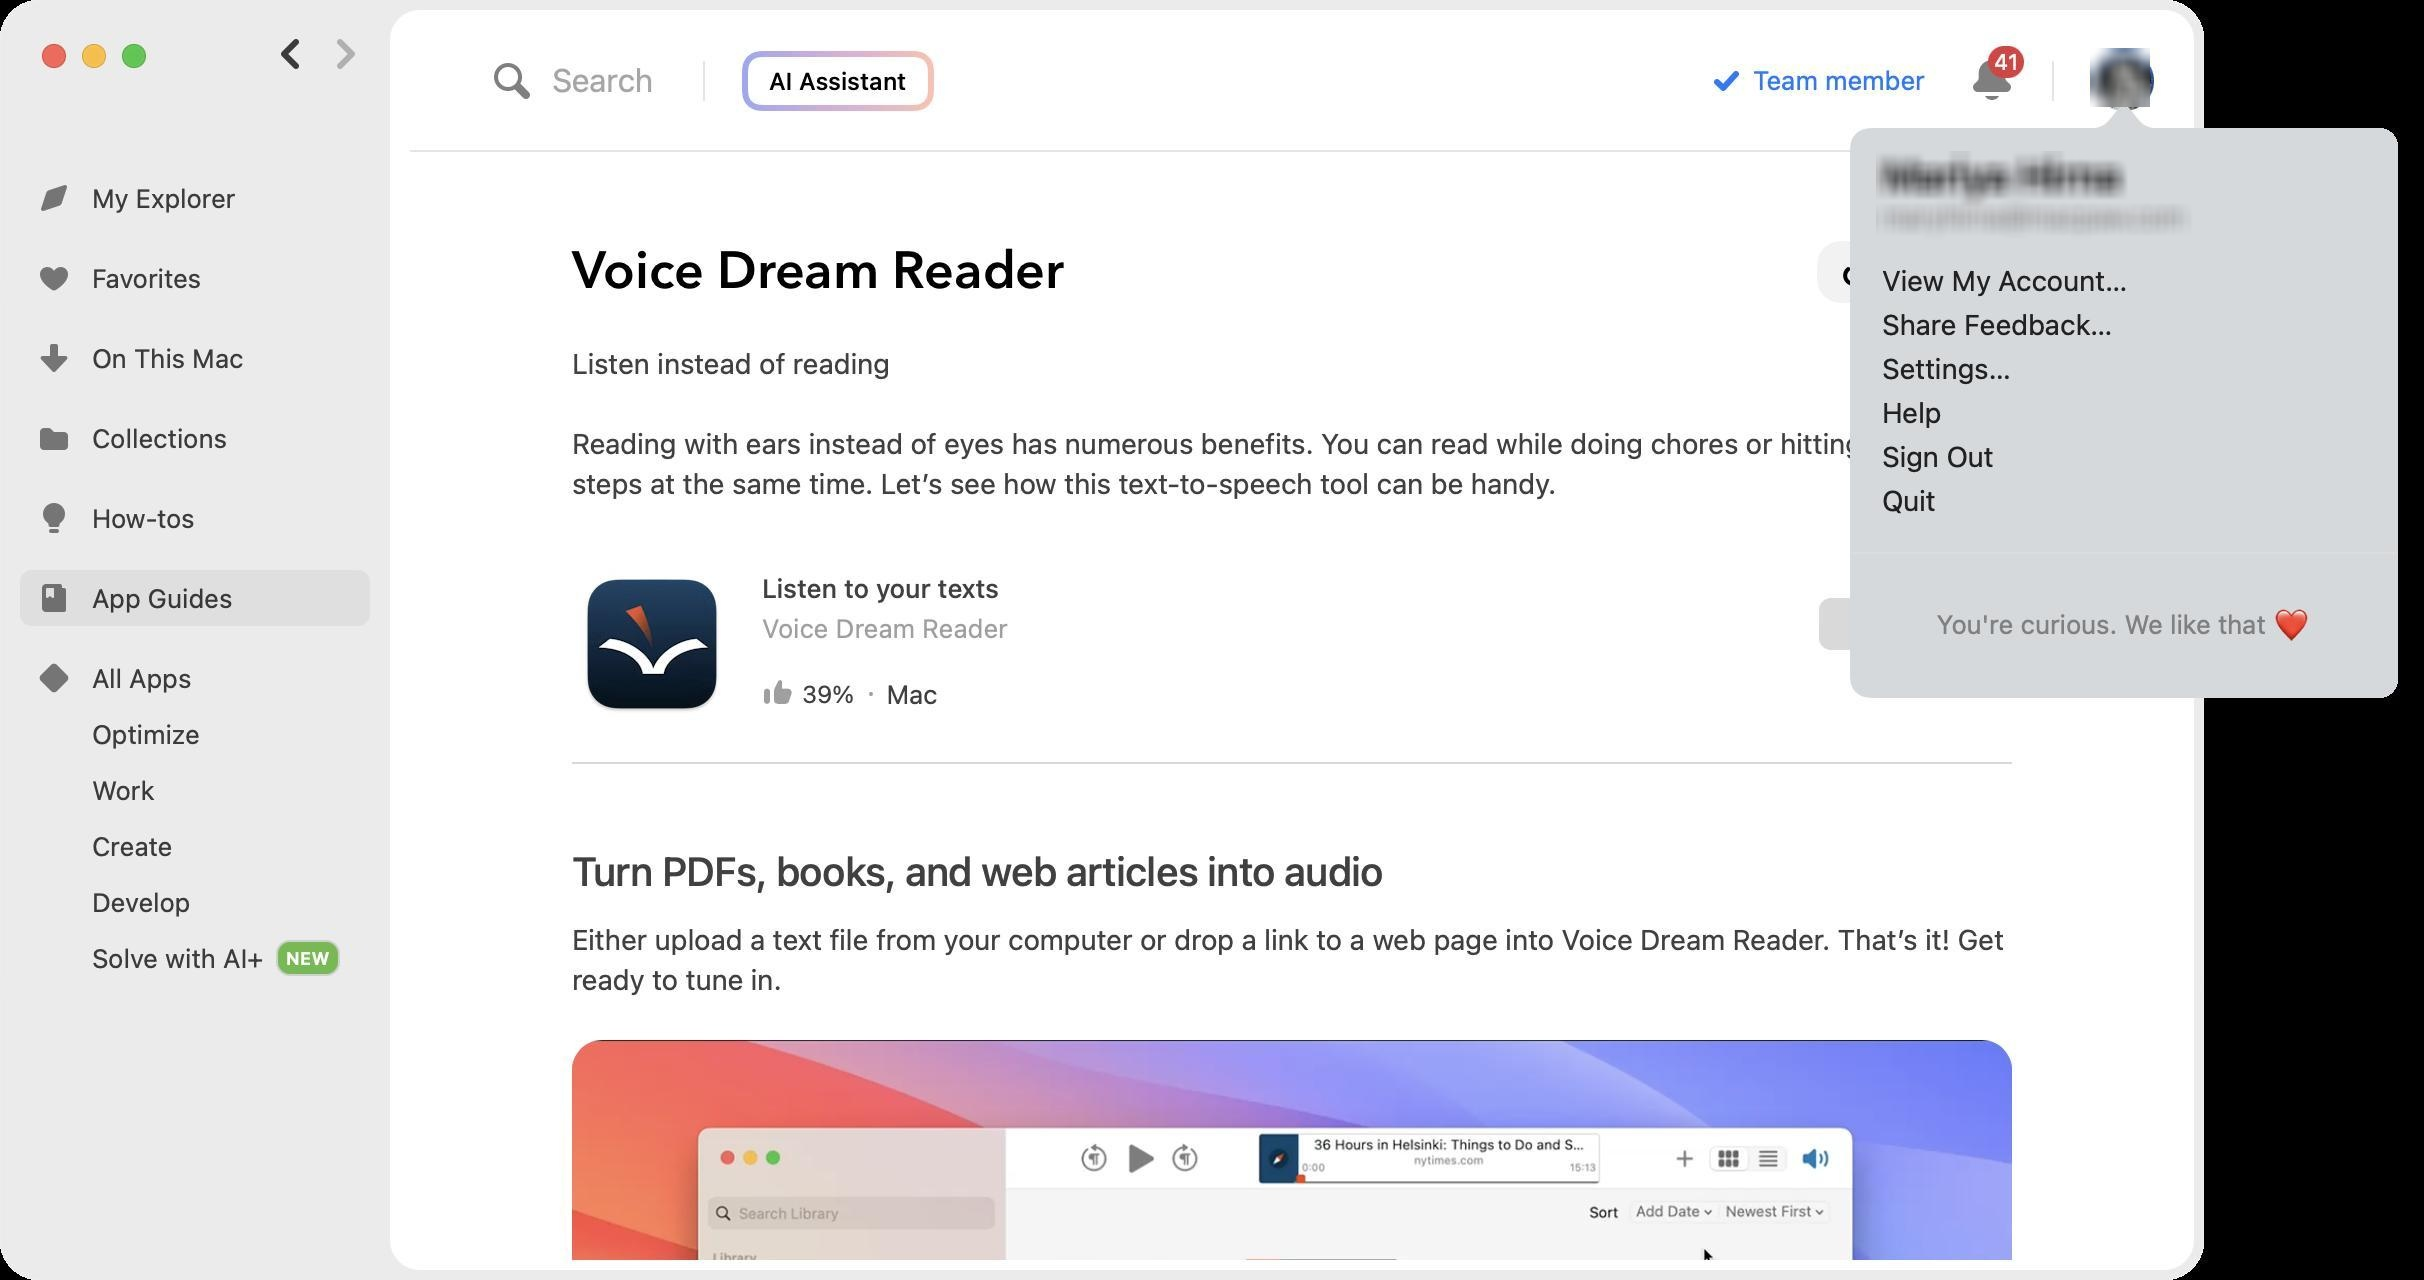
Accessibility tree:
{"name": "", "role": "AXWindow", "description": null, "role_description": "standard window", "value": null, "position": "220.00;132.00", "size": "1102;640", "children": [{"name": null, "role": "AXTable", "description": "Application categories", "role_description": "table", "value": null, "position": "10.00;85.00", "size": "175;408", "children": [{"name": null, "role": "AXRow", "description": null, "role_description": "table row", "value": null, "position": "10.00;85.00", "size": "175;40", "children": [{"name": null, "role": "AXCell", "description": null, "role_description": "cell", "value": null, "position": "16.00;85.00", "size": "163;40", "children": [{"name": null, "role": "AXImage", "description": "Discover", "role_description": "image", "value": null, "position": "19.00;91.00", "size": "16;16", "children": []}, {"name": null, "role": "AXStaticText", "description": null, "role_description": "text", "value": "My Explorer", "position": "44.00;91.00", "size": "76;16", "children": []}]}]}, {"name": null, "role": "AXRow", "description": null, "role_description": "table row", "value": null, "position": "10.00;125.00", "size": "175;40", "children": [{"name": null, "role": "AXCell", "description": null, "role_description": "cell", "value": null, "position": "16.00;125.00", "size": "163;40", "children": [{"name": null, "role": "AXImage", "description": "Favorites", "role_description": "image", "value": null, "position": "19.00;131.00", "size": "16;16", "children": []}, {"name": null, "role": "AXStaticText", "description": null, "role_description": "text", "value": "Favorites", "position": "44.00;131.00", "size": "59;16", "children": []}]}]}, {"name": null, "role": "AXRow", "description": null, "role_description": "table row", "value": null, "position": "10.00;165.00", "size": "175;40", "children": [{"name": null, "role": "AXCell", "description": null, "role_description": "cell", "value": null, "position": "16.00;165.00", "size": "163;40", "children": [{"name": null, "role": "AXImage", "description": "OnThisMac", "role_description": "image", "value": null, "position": "19.00;171.00", "size": "16;16", "children": []}, {"name": null, "role": "AXStaticText", "description": null, "role_description": "text", "value": "On This Mac", "position": "44.00;171.00", "size": "80;16", "children": []}]}]}, {"name": null, "role": "AXRow", "description": null, "role_description": "table row", "value": null, "position": "10.00;205.00", "size": "175;40", "children": [{"name": null, "role": "AXCell", "description": null, "role_description": "cell", "value": null, "position": "16.00;205.00", "size": "163;40", "children": [{"name": null, "role": "AXImage", "description": "Collections", "role_description": "image", "value": null, "position": "19.00;211.00", "size": "16;16", "children": []}, {"name": null, "role": "AXStaticText", "description": null, "role_description": "text", "value": "Collections", "position": "44.00;211.00", "size": "72;16", "children": []}]}]}, {"name": null, "role": "AXRow", "description": null, "role_description": "table row", "value": null, "position": "10.00;245.00", "size": "175;40", "children": [{"name": null, "role": "AXCell", "description": null, "role_description": "cell", "value": null, "position": "16.00;245.00", "size": "163;40", "children": [{"name": null, "role": "AXImage", "description": "How Tos", "role_description": "image", "value": null, "position": "19.00;251.00", "size": "16;16", "children": []}, {"name": null, "role": "AXStaticText", "description": null, "role_description": "text", "value": "How-tos", "position": "44.00;251.00", "size": "56;16", "children": []}]}]}, {"name": null, "role": "AXRow", "description": null, "role_description": "table row", "value": null, "position": "10.00;285.00", "size": "175;40", "children": [{"name": null, "role": "AXCell", "description": null, "role_description": "cell", "value": null, "position": "16.00;285.00", "size": "163;40", "children": [{"name": null, "role": "AXImage", "description": "Tutorials", "role_description": "image", "value": null, "position": "19.00;291.00", "size": "16;16", "children": []}, {"name": null, "role": "AXStaticText", "description": null, "role_description": "text", "value": "App Guides", "position": "44.00;291.00", "size": "74;16", "children": []}]}]}, {"name": null, "role": "AXRow", "description": null, "role_description": "table row", "value": null, "position": "10.00;325.00", "size": "175;28", "children": [{"name": null, "role": "AXCell", "description": null, "role_description": "cell", "value": null, "position": "16.00;325.00", "size": "163;28", "children": [{"name": null, "role": "AXImage", "description": "AllApps", "role_description": "image", "value": null, "position": "19.00;331.00", "size": "16;16", "children": []}, {"name": null, "role": "AXStaticText", "description": null, "role_description": "text", "value": "All Apps", "position": "44.00;331.00", "size": "54;16", "children": []}]}]}, {"name": null, "role": "AXRow", "description": null, "role_description": "table row", "value": null, "position": "10.00;353.00", "size": "175;28", "children": [{"name": null, "role": "AXCell", "description": null, "role_description": "cell", "value": null, "position": "16.00;353.00", "size": "163;28", "children": [{"name": null, "role": "AXImage", "description": "", "role_description": "image", "value": null, "position": "19.00;359.00", "size": "16;16", "children": []}, {"name": null, "role": "AXStaticText", "description": null, "role_description": "text", "value": "Optimize", "position": "44.00;359.00", "size": "58;16", "children": []}]}]}, {"name": null, "role": "AXRow", "description": null, "role_description": "table row", "value": null, "position": "10.00;381.00", "size": "175;28", "children": [{"name": null, "role": "AXCell", "description": null, "role_description": "cell", "value": null, "position": "16.00;381.00", "size": "163;28", "children": [{"name": null, "role": "AXImage", "description": "", "role_description": "image", "value": null, "position": "19.00;387.00", "size": "16;16", "children": []}, {"name": null, "role": "AXStaticText", "description": null, "role_description": "text", "value": "Work", "position": "44.00;387.00", "size": "36;16", "children": []}]}]}, {"name": null, "role": "AXRow", "description": null, "role_description": "table row", "value": null, "position": "10.00;409.00", "size": "175;28", "children": [{"name": null, "role": "AXCell", "description": null, "role_description": "cell", "value": null, "position": "16.00;409.00", "size": "163;28", "children": [{"name": null, "role": "AXImage", "description": "", "role_description": "image", "value": null, "position": "19.00;415.00", "size": "16;16", "children": []}, {"name": null, "role": "AXStaticText", "description": null, "role_description": "text", "value": "Create", "position": "44.00;415.00", "size": "44;16", "children": []}]}]}, {"name": null, "role": "AXRow", "description": null, "role_description": "table row", "value": null, "position": "10.00;437.00", "size": "175;28", "children": [{"name": null, "role": "AXCell", "description": null, "role_description": "cell", "value": null, "position": "16.00;437.00", "size": "163;28", "children": [{"name": null, "role": "AXImage", "description": "", "role_description": "image", "value": null, "position": "19.00;443.00", "size": "16;16", "children": []}, {"name": null, "role": "AXStaticText", "description": null, "role_description": "text", "value": "Develop", "position": "44.00;443.00", "size": "54;16", "children": []}]}]}, {"name": null, "role": "AXRow", "description": null, "role_description": "table row", "value": null, "position": "10.00;465.00", "size": "175;28", "children": [{"name": null, "role": "AXCell", "description": null, "role_description": "cell", "value": null, "position": "16.00;465.00", "size": "163;28", "children": [{"name": null, "role": "AXImage", "description": "", "role_description": "image", "value": null, "position": "19.00;471.00", "size": "16;16", "children": []}, {"name": null, "role": "AXStaticText", "description": null, "role_description": "text", "value": "Solve with AI+", "position": "44.00;471.00", "size": "90;16", "children": []}, {"name": null, "role": "AXStaticText", "description": null, "role_description": "text", "value": "NEW", "position": "139.00;473.50", "size": "30;11", "children": []}]}]}, {"name": null, "role": "AXColumn", "description": null, "role_description": "column", "value": null, "position": "10.00;85.00", "size": "175;408", "children": []}]}, {"name": null, "role": "AXUnknown", "description": "Forward", "role_description": "unknown", "value": null, "position": "166.00;19.00", "size": "14;16", "children": [{"name": null, "role": "AXImage", "description": "", "role_description": "image", "value": null, "position": "168.00;19.00", "size": "10;16", "children": []}]}, {"name": null, "role": "AXUnknown", "description": "Back", "role_description": "unknown", "value": null, "position": "138.00;19.00", "size": "14;16", "children": [{"name": null, "role": "AXImage", "description": "NavigationArrow", "role_description": "image", "value": null, "position": "140.00;19.00", "size": "10;16", "children": []}]}, {"name": null, "role": "AXGroup", "description": null, "role_description": "group", "value": null, "position": "195.00;5.00", "size": "902;630", "children": [{"name": null, "role": "AXGroup", "description": null, "role_description": "group", "value": null, "position": "195.00;76.00", "size": "902;554", "children": [{"name": null, "role": "AXGroup", "description": null, "role_description": "group", "value": null, "position": "195.00;76.00", "size": "902;554", "children": [{"name": "", "role": "AXScrollArea", "description": "", "role_description": "scroll area", "value": "", "position": "195.00;76.00", "size": "902;554", "children": [{"name": "", "role": "AXWebArea", "description": "How to listen to any text on your Mac", "role_description": "HTML content", "value": "", "position": "195.00;76.00", "size": "902;3030", "children": [{"name": "", "role": "AXGroup", "description": "", "role_description": "main", "value": "", "position": "286.00;76.00", "size": "720;3030", "children": [{"name": "", "role": "AXGroup", "description": "", "role_description": "banner", "value": "", "position": "286.00;116.00", "size": "720;40", "children": [{"name": "Voice_Dream_Reader", "role": "AXHeading", "description": "", "role_description": "heading", "value": 1, "position": "286.00;116.00", "size": "247;40", "children": [{"name": "", "role": "AXStaticText", "description": "", "role_description": "text", "value": "Voice Dream Reader", "position": "286.00;118.00", "size": "247;36", "children": []}]}, {"name": "Copy_link", "role": "AXButton", "description": "", "role_description": "button", "value": "", "position": "908.00;120.00", "size": "99;32", "children": []}]}, {"name": "", "role": "AXGroup", "description": "", "role_description": "article", "value": "", "position": "286.00;172.00", "size": "720;2423", "children": [{"name": "", "role": "AXGroup", "description": "", "role_description": "group", "value": "", "position": "286.00;172.00", "size": "720;20", "children": [{"name": "", "role": "AXStaticText", "description": "", "role_description": "text", "value": "Listen instead of reading ", "position": "286.00;173.00", "size": "163;17", "children": []}]}, {"name": "", "role": "AXGroup", "description": "", "role_description": "group", "value": "", "position": "286.00;212.00", "size": "720;40", "children": [{"name": "", "role": "AXStaticText", "description": "", "role_description": "text", "value": "Reading with ears instead of eyes has numerous benefits. You can read while doing chores or hitting your 7k+ steps at the same time. Let’s see how this text-to-speech tool can be handy. ", "position": "286.00;213.00", "size": "705;37", "children": []}]}, {"name": "Voice_Dream_Reader_Listen_to_your_texts_Voice_Dream_Reader_39_%_Mac", "role": "AXLink", "description": "", "role_description": "link", "value": "", "position": "286.00;282.00", "size": "233;80", "children": [{"name": "", "role": "AXImage", "description": "Voice Dream Reader", "role_description": "image", "value": "", "position": "286.00;282.00", "size": "80;80", "children": []}, {"name": "", "role": "AXGroup", "description": "", "role_description": "group", "value": "", "position": "381.00;285.00", "size": "123;18", "children": [{"name": "", "role": "AXStaticText", "description": "", "role_description": "text", "value": "Listen to your texts", "position": "381.00;286.00", "size": "119;16", "children": []}]}, {"name": "", "role": "AXGroup", "description": "", "role_description": "group", "value": "", "position": "381.00;306.00", "size": "123;17", "children": [{"name": "", "role": "AXStaticText", "description": "", "role_description": "text", "value": "Voice Dream Reader", "position": "381.00;306.00", "size": "124;16", "children": []}]}, {"name": "", "role": "AXGroup", "description": "", "role_description": "group", "value": "", "position": "401.00;338.00", "size": "36;18", "children": [{"name": "", "role": "AXStaticText", "description": "", "role_description": "text", "value": "39", "position": "401.00;339.00", "size": "16;16", "children": []}, {"name": "", "role": "AXStaticText", "description": "", "role_description": "text", "value": "%", "position": "416.00;339.00", "size": "12;16", "children": []}]}, {"name": "", "role": "AXStaticText", "description": "", "role_description": "text", "value": "Mac", "position": "443.00;339.00", "size": "26;16", "children": []}]}, {"name": "View_app", "role": "AXLink", "description": "", "role_description": "link", "value": "", "position": "909.00;299.00", "size": "97;26", "children": [{"name": "", "role": "AXGroup", "description": "", "role_description": "group", "value": "", "position": "929.00;303.00", "size": "57;18", "children": [{"name": "", "role": "AXStaticText", "description": "", "role_description": "text", "value": "View app", "position": "929.00;304.00", "size": "57;16", "children": []}]}]}, {"name": "Turn_PDFs,_books,_and_web_articles_into_audio", "role": "AXHeading", "description": "", "role_description": "heading", "value": 5, "position": "286.00;422.00", "size": "720;28", "children": [{"name": "", "role": "AXStaticText", "description": "", "role_description": "text", "value": "Turn PDFs, books, and web articles into audio", "position": "286.00;424.00", "size": "406;23", "children": []}]}, {"name": "", "role": "AXGroup", "description": "", "role_description": "group", "value": "", "position": "286.00;460.00", "size": "720;40", "children": [{"name": "", "role": "AXStaticText", "description": "", "role_description": "text", "value": "Either upload a text file from your computer or drop a link to a web page into Voice Dream Reader. That’s it! Get ready to tune in. ", "position": "286.00;461.00", "size": "716;37", "children": []}]}, {"name": "", "role": "AXGroup", "description": "", "role_description": "video playback", "value": "", "position": "286.00;520.00", "size": "720;451", "children": [{"name": "", "role": "AXGroup", "description": "", "role_description": "group", "value": "", "position": "286.00;520.00", "size": "720;451", "children": [{"name": "", "role": "AXButton", "description": "Play", "role_description": "button", "value": "", "position": "586.00;685.00", "size": "90;91", "children": []}]}]}, {"name": "One_library_for_all_texts ", "role": "AXHeading", "description": "", "role_description": "heading", "value": 5, "position": "286.00;1011.00", "size": "720;29", "children": [{"name": "", "role": "AXStaticText", "description": "", "role_description": "text", "value": "One library for all texts ", "position": "286.00;1013.00", "size": "206;24", "children": []}]}, {"name": "", "role": "AXGroup", "description": "", "role_description": "group", "value": "", "position": "286.00;1049.00", "size": "720;41", "children": [{"name": "", "role": "AXStaticText", "description": "", "role_description": "text", "value": "Keep things organized by setting up folders for work-related texts, books, articles from the favorite news sites, etc. Voice Dream Reader can act like your digital audio bookshelf. ", "position": "286.00;1050.00", "size": "712;38", "children": []}]}, {"name": "", "role": "AXGroup", "description": "", "role_description": "video playback", "value": "", "position": "286.00;1109.00", "size": "720;361", "children": [{"name": "", "role": "AXGroup", "description": "", "role_description": "group", "value": "", "position": "286.00;1109.00", "size": "720;361", "children": [{"name": "", "role": "AXButton", "description": "Play", "role_description": "button", "value": "", "position": "586.00;1229.00", "size": "90;91", "children": []}]}]}, {"name": "Skip_paragraphs,_bookmark,_and_take_notes ", "role": "AXHeading", "description": "", "role_description": "heading", "value": 5, "position": "286.00;1509.00", "size": "720;29", "children": [{"name": "", "role": "AXStaticText", "description": "", "role_description": "text", "value": "Skip paragraphs, bookmark, and take notes ", "position": "286.00;1511.00", "size": "393;24", "children": []}]}, {"name": "", "role": "AXGroup", "description": "", "role_description": "group", "value": "", "position": "286.00;1547.00", "size": "720;61", "children": [{"name": "", "role": "AXStaticText", "description": "", "role_description": "text", "value": "One strong advantage of Voice Dream Reader over audiobooks is that, as you listen, you can still follow the text with your eyes. Keep it in the corner of your screen to occasionally highlight or bookmark interesting ideas. You can also jump to the next paragraph with a click. ", "position": "286.00;1548.00", "size": "716;58", "children": []}]}, {"name": "", "role": "AXGroup", "description": "", "role_description": "video playback", "value": "", "position": "286.00;1627.00", "size": "720;361", "children": [{"name": "", "role": "AXGroup", "description": "", "role_description": "group", "value": "", "position": "286.00;1627.00", "size": "720;361", "children": [{"name": "", "role": "AXButton", "description": "Play", "role_description": "button", "value": "", "position": "586.00;1747.00", "size": "90;91", "children": []}]}]}, {"name": "The_right_voice_makes_wonders", "role": "AXHeading", "description": "", "role_description": "heading", "value": 5, "position": "286.00;2027.00", "size": "720;29", "children": [{"name": "", "role": "AXStaticText", "description": "", "role_description": "text", "value": "The right voice makes wonders", "position": "286.00;2029.00", "size": "279;24", "children": []}]}, {"name": "", "role": "AXGroup", "description": "", "role_description": "group", "value": "", "position": "286.00;2065.00", "size": "720;61", "children": [{"name": "", "role": "AXStaticText", "description": "", "role_description": "text", "value": "If the reader’s voice doesn’t match your vibe at the moment, hit the sound icon in the top-right corner of the player, and open Voice Manager to explore some new voices. There are 75 voices in 25 languages available, including some acapela voices. ", "position": "286.00;2066.00", "size": "698;58", "children": []}]}, {"name": "", "role": "AXGroup", "description": "", "role_description": "group", "value": "", "position": "286.00;2145.00", "size": "720;21", "children": [{"name": "", "role": "AXStaticText", "description": "", "role_description": "text", "value": "To further elevate your experience, you can adjust speech rate, add extra sentence pause, etc. ", "position": "286.00;2146.00", "size": "613;18", "children": []}]}, {"name": "", "role": "AXGroup", "description": "", "role_description": "video playback", "value": "", "position": "286.00;2185.00", "size": "720;361", "children": [{"name": "", "role": "AXGroup", "description": "", "role_description": "group", "value": "", "position": "286.00;2185.00", "size": "720;361", "children": [{"name": "", "role": "AXButton", "description": "Play", "role_description": "button", "value": "", "position": "586.00;2305.00", "size": "90;91", "children": []}]}]}, {"name": "", "role": "AXGroup", "description": "", "role_description": "group", "value": "", "position": "286.00;2555.00", "size": "720;41", "children": [{"name": "", "role": "AXStaticText", "description": "", "role_description": "text", "value": "Hope this guide will help you solve tasks faster, and enjoy solving them, too! Check out more guides picked for you below. ", "position": "286.00;2556.00", "size": "712;38", "children": []}]}]}, {"name": "Voice_Dream_Reader_Listen_to_your_texts_Voice_Dream_Reader_39%_Mac", "role": "AXLink", "description": "", "role_description": "link", "value": "", "position": "306.00;2635.00", "size": "218;81", "children": [{"name": "", "role": "AXImage", "description": "Voice Dream Reader", "role_description": "image", "value": "", "position": "306.00;2635.00", "size": "80;81", "children": []}, {"name": "", "role": "AXStaticText", "description": "", "role_description": "text", "value": "Listen to your texts", "position": "401.00;2646.00", "size": "119;17", "children": []}, {"name": "", "role": "AXStaticText", "description": "", "role_description": "text", "value": "Voice Dream Reader", "position": "401.00;2664.00", "size": "124;17", "children": []}, {"name": "", "role": "AXGroup", "description": "", "role_description": "group", "value": "", "position": "421.00;2694.00", "size": "37;19", "children": [{"name": "", "role": "AXStaticText", "description": "", "role_description": "text", "value": "39%", "position": "421.00;2695.00", "size": "29;17", "children": []}]}, {"name": "", "role": "AXGroup", "description": "", "role_description": "group", "value": "", "position": "465.00;2694.00", "size": "26;19", "children": [{"name": "", "role": "AXStaticText", "description": "", "role_description": "text", "value": "Mac", "position": "465.00;2695.00", "size": "26;17", "children": []}]}]}, {"name": "View_app", "role": "AXLink", "description": "", "role_description": "link", "value": "", "position": "879.00;2662.00", "size": "97;27", "children": [{"name": "", "role": "AXStaticText", "description": "", "role_description": "text", "value": "View app", "position": "899.00;2667.00", "size": "57;17", "children": []}]}, {"name": "", "role": "AXStaticText", "description": "", "role_description": "text", "value": "More reads for you", "position": "286.00;2831.00", "size": "208;31", "children": []}, {"name": "See_all", "role": "AXLink", "description": "", "role_description": "link", "value": "", "position": "951.00;2838.00", "size": "55;18", "children": [{"name": "", "role": "AXStaticText", "description": "", "role_description": "text", "value": "See all", "position": "951.00;2839.00", "size": "39;16", "children": []}]}, {"name": "superwhisper_Use_AI_to_type_with_your_voice", "role": "AXLink", "description": "", "role_description": "link", "value": "", "position": "286.00;2885.00", "size": "340;182", "children": [{"name": "", "role": "AXGroup", "description": "", "role_description": "group", "value": "", "position": "286.00;3030.00", "size": "340;19", "children": [{"name": "", "role": "AXStaticText", "description": "", "role_description": "text", "value": "superwhisper", "position": "286.00;3031.00", "size": "85;17", "children": []}]}, {"name": "", "role": "AXGroup", "description": "", "role_description": "group", "value": "", "position": "286.00;3048.00", "size": "340;19", "children": [{"name": "", "role": "AXStaticText", "description": "", "role_description": "text", "value": "Use AI to type with your voice", "position": "286.00;3049.00", "size": "181;17", "children": []}]}]}, {"name": "MurmurType_Transcribe_your_speech_with_AI", "role": "AXLink", "description": "", "role_description": "link", "value": "", "position": "666.00;2885.00", "size": "340;182", "children": [{"name": "", "role": "AXGroup", "description": "", "role_description": "group", "value": "", "position": "666.00;3030.00", "size": "340;19", "children": [{"name": "", "role": "AXStaticText", "description": "", "role_description": "text", "value": "MurmurType", "position": "666.00;3031.00", "size": "79;17", "children": []}]}, {"name": "", "role": "AXGroup", "description": "", "role_description": "group", "value": "", "position": "666.00;3048.00", "size": "340;19", "children": [{"name": "", "role": "AXStaticText", "description": "", "role_description": "text", "value": "Transcribe your speech with AI", "position": "666.00;3049.00", "size": "187;17", "children": []}]}]}]}, {"name": "", "role": "AXScrollArea", "description": "", "role_description": "scroll area", "value": "", "position": "195.00;76.00", "size": "1;1", "children": [{"name": "", "role": "AXWebArea", "description": "", "role_description": "HTML content", "value": "", "position": "195.00;76.00", "size": "1;8", "children": []}, {"name": "", "role": "AXScrollBar", "description": "", "role_description": "scroll bar", "value": 0.0, "position": "180.00;76.00", "size": "16;1", "children": []}]}]}, {"name": "", "role": "AXScrollBar", "description": "", "role_description": "scroll bar", "value": 0.0, "position": "1081.00;76.00", "size": "16;554", "children": []}]}]}]}]}, {"name": null, "role": "AXButton", "description": "Your account picture", "role_description": "button", "value": null, "position": "1047.00;7.50", "size": "48;48", "children": [{"name": null, "role": "AXImage", "description": null, "role_description": "image", "value": null, "position": "1047.00;25.50", "size": "30;30", "children": []}, {"name": null, "role": "AXPopover", "description": "", "role_description": "popover", "value": null, "position": "912.00;51.00", "size": "300;311", "children": [{"name": null, "role": "AXGroup", "description": null, "role_description": "group", "value": null, "position": "925.00;64.00", "size": "274;197", "children": [{"name": null, "role": "AXScrollArea", "description": null, "role_description": "scroll area", "value": null, "position": "930.00;64.00", "size": "264;197", "children": [{"name": null, "role": "AXTable", "description": null, "role_description": "table", "value": null, "position": "930.00;64.00", "size": "264;197", "children": [{"name": null, "role": "AXRow", "description": null, "role_description": "table row", "value": null, "position": "930.00;64.00", "size": "264;12", "children": [{"name": null, "role": "AXCell", "description": null, "role_description": "cell", "value": null, "position": "930.00;64.00", "size": "264;12", "children": [{"name": null, "role": "AXUnknown", "description": null, "role_description": "unknown", "value": null, "position": "930.00;64.00", "size": "264;12", "children": []}]}]}, {"name": null, "role": "AXRow", "description": null, "role_description": "table row", "value": null, "position": "930.00;76.00", "size": "264;24", "children": [{"name": null, "role": "AXCell", "description": null, "role_description": "cell", "value": null, "position": "930.00;76.00", "size": "264;24", "children": [{"name": null, "role": "AXUnknown", "description": null, "role_description": "unknown", "value": null, "position": "930.00;76.00", "size": "264;24", "children": [{"name": null, "role": "AXStaticText", "description": null, "role_description": "text", "value": "[name] [surname]", "position": "939.00;76.00", "size": "246;24", "children": []}]}]}]}, {"name": null, "role": "AXRow", "description": null, "role_description": "table row", "value": null, "position": "930.00;100.00", "size": "264;17", "children": [{"name": null, "role": "AXCell", "description": null, "role_description": "cell", "value": null, "position": "930.00;100.00", "size": "264;17", "children": [{"name": null, "role": "AXUnknown", "description": null, "role_description": "unknown", "value": null, "position": "930.00;100.00", "size": "264;17", "children": [{"name": null, "role": "AXStaticText", "description": null, "role_description": "text", "value": "[username]@[company].com", "position": "939.00;100.00", "size": "246;17", "children": []}]}]}]}, {"name": null, "role": "AXRow", "description": null, "role_description": "table row", "value": null, "position": "930.00;117.00", "size": "264;12", "children": [{"name": null, "role": "AXCell", "description": null, "role_description": "cell", "value": null, "position": "930.00;117.00", "size": "264;12", "children": [{"name": null, "role": "AXUnknown", "description": null, "role_description": "unknown", "value": null, "position": "930.00;117.00", "size": "264;12", "children": []}]}]}, {"name": null, "role": "AXRow", "description": null, "role_description": "table row", "value": null, "position": "930.00;129.00", "size": "264;22", "children": [{"name": null, "role": "AXCell", "description": null, "role_description": "cell", "value": null, "position": "930.00;129.00", "size": "264;22", "children": [{"name": null, "role": "AXUnknown", "description": null, "role_description": "unknown", "value": null, "position": "930.00;129.00", "size": "264;22", "children": [{"name": null, "role": "AXStaticText", "description": null, "role_description": "text", "value": "View My Account…", "position": "939.00;131.50", "size": "227;17", "children": []}]}]}]}, {"name": null, "role": "AXRow", "description": null, "role_description": "table row", "value": null, "position": "930.00;151.00", "size": "264;22", "children": [{"name": null, "role": "AXCell", "description": null, "role_description": "cell", "value": null, "position": "930.00;151.00", "size": "264;22", "children": [{"name": null, "role": "AXUnknown", "description": null, "role_description": "unknown", "value": null, "position": "930.00;151.00", "size": "264;22", "children": [{"name": null, "role": "AXStaticText", "description": null, "role_description": "text", "value": "Share Feedback…", "position": "939.00;153.50", "size": "227;17", "children": []}]}]}]}, {"name": null, "role": "AXRow", "description": null, "role_description": "table row", "value": null, "position": "930.00;173.00", "size": "264;22", "children": [{"name": null, "role": "AXCell", "description": null, "role_description": "cell", "value": null, "position": "930.00;173.00", "size": "264;22", "children": [{"name": null, "role": "AXUnknown", "description": null, "role_description": "unknown", "value": null, "position": "930.00;173.00", "size": "264;22", "children": [{"name": null, "role": "AXStaticText", "description": null, "role_description": "text", "value": "Settings…", "position": "939.00;175.50", "size": "227;17", "children": []}]}]}]}, {"name": null, "role": "AXRow", "description": null, "role_description": "table row", "value": null, "position": "930.00;195.00", "size": "264;22", "children": [{"name": null, "role": "AXCell", "description": null, "role_description": "cell", "value": null, "position": "930.00;195.00", "size": "264;22", "children": [{"name": null, "role": "AXUnknown", "description": null, "role_description": "unknown", "value": null, "position": "930.00;195.00", "size": "264;22", "children": [{"name": null, "role": "AXStaticText", "description": null, "role_description": "text", "value": "Help", "position": "939.00;197.50", "size": "227;17", "children": []}]}]}]}, {"name": null, "role": "AXRow", "description": null, "role_description": "table row", "value": null, "position": "930.00;217.00", "size": "264;22", "children": [{"name": null, "role": "AXCell", "description": null, "role_description": "cell", "value": null, "position": "930.00;217.00", "size": "264;22", "children": [{"name": null, "role": "AXUnknown", "description": null, "role_description": "unknown", "value": null, "position": "930.00;217.00", "size": "264;22", "children": [{"name": null, "role": "AXStaticText", "description": null, "role_description": "text", "value": "Sign Out", "position": "939.00;219.50", "size": "227;17", "children": []}]}]}]}, {"name": null, "role": "AXRow", "description": null, "role_description": "table row", "value": null, "position": "930.00;239.00", "size": "264;22", "children": [{"name": null, "role": "AXCell", "description": null, "role_description": "cell", "value": null, "position": "930.00;239.00", "size": "264;22", "children": [{"name": null, "role": "AXUnknown", "description": null, "role_description": "unknown", "value": null, "position": "930.00;239.00", "size": "264;22", "children": [{"name": null, "role": "AXStaticText", "description": null, "role_description": "text", "value": "Quit", "position": "939.00;241.50", "size": "227;17", "children": []}]}]}]}, {"name": null, "role": "AXColumn", "description": null, "role_description": "column", "value": null, "position": "930.00;64.00", "size": "264;197", "children": []}]}]}]}, {"name": null, "role": "AXGroup", "description": null, "role_description": "group", "value": null, "position": "925.00;261.00", "size": "274;86", "children": [{"name": null, "role": "AXStaticText", "description": null, "role_description": "text", "value": "You're curious. We like that ❤️", "position": "925.00;304.00", "size": "274;16", "children": []}]}]}]}, {"name": null, "role": "AXLink", "description": "Team member", "role_description": "link", "value": null, "position": "854.50;32.50", "size": "110;16", "children": [{"name": null, "role": "AXStaticText", "description": null, "role_description": "text", "value": "Team member", "position": "874.50;32.00", "size": "90;16", "children": []}]}, {"name": null, "role": "AXButton", "description": null, "role_description": "button", "value": null, "position": "984.00;29.00", "size": "23;23", "children": [{"name": null, "role": "AXImage", "description": "NotificationsIcon", "role_description": "image", "value": null, "position": "984.00;29.00", "size": "23;23", "children": []}, {"name": null, "role": "AXStaticText", "description": null, "role_description": "text", "value": "41", "position": "993.00;24.00", "size": "20;14", "children": []}]}, {"name": null, "role": "AXGroup", "description": null, "role_description": "group", "value": null, "position": "372.50;-24.00", "size": "93;78", "children": [{"name": null, "role": "AXButton", "description": "AI Assistant", "role_description": "button", "value": null, "position": "371.00;25.50", "size": "96;30", "children": []}]}, {"name": null, "role": "AXGroup", "description": null, "role_description": "group", "value": null, "position": "246.00;18.50", "size": "96;44", "children": [{"name": null, "role": "AXTextField", "description": "Setapp application search", "role_description": "search text field", "value": "", "position": "274.00;31.00", "size": "66;19", "children": []}]}, {"name": null, "role": "AXButton", "description": null, "role_description": "close button", "value": null, "position": "20.00;20.00", "size": "14;16", "children": []}, {"name": null, "role": "AXButton", "description": null, "role_description": "full screen button", "value": null, "position": "60.00;20.00", "size": "14;16", "children": [{"name": null, "role": "AXGroup", "description": null, "role_description": "group", "value": null, "position": "60.00;20.00", "size": "14;16", "children": [{"name": null, "role": "AXGroup", "description": null, "role_description": "group", "value": null, "position": "60.00;20.00", "size": "14;16", "children": []}]}]}, {"name": null, "role": "AXButton", "description": null, "role_description": "minimize button", "value": null, "position": "40.00;20.00", "size": "14;16", "children": []}]}